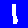
Digit: 1